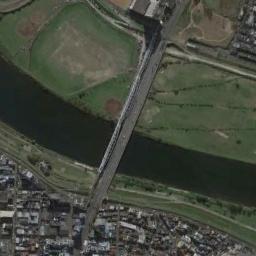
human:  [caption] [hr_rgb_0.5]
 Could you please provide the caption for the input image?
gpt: The banks of the river are densely forested and the water is blue .

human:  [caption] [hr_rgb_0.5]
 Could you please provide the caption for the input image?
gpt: There is a bridge over the swampy land next to many buildings .

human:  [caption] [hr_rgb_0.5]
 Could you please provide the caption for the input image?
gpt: A bridge built on a dark green river and the flood bed of the river while the residential area on one side of the river .

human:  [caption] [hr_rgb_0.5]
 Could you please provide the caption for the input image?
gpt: A bridge connects the land on both sides of the slender river  The river is lined with long green river banks  There are many buildings and roads on the land .

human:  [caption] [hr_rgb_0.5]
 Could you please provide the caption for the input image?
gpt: There are many buildings beside the bridge .